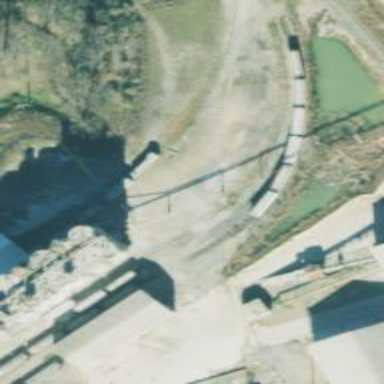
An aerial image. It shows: Rail spur service used for transporting aggregate.